You are looking at the wavelet scalogram of a bearing's acceleration signal. Determine the bearing's health state. Answer with exactly one of: normal, inner_race, outer_race, ball.
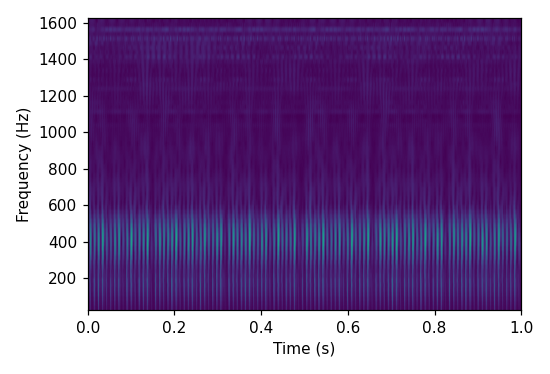
Answer: outer_race